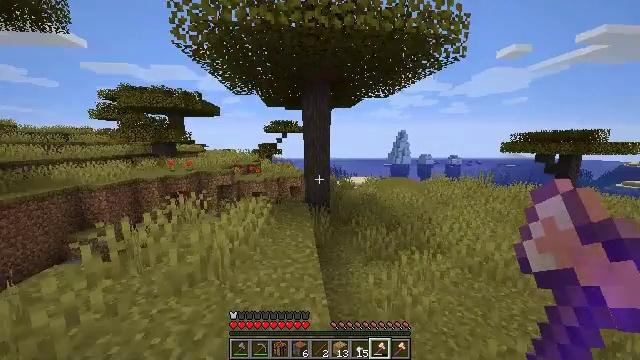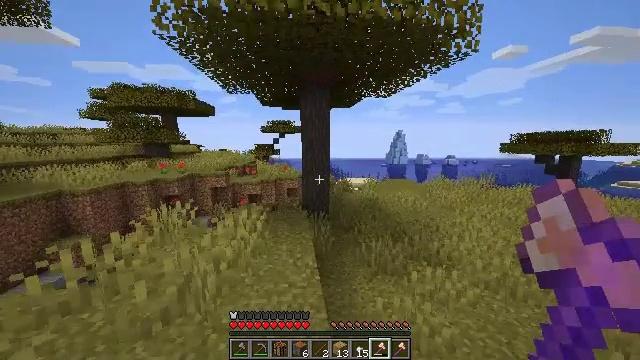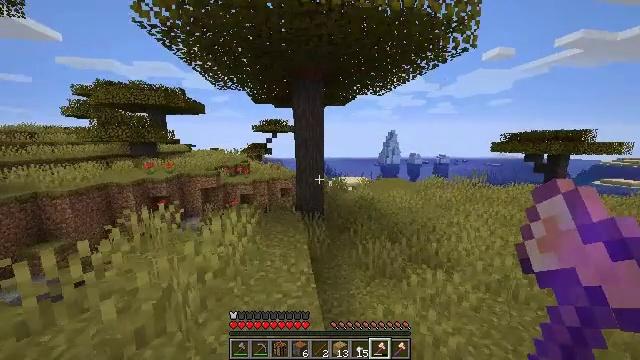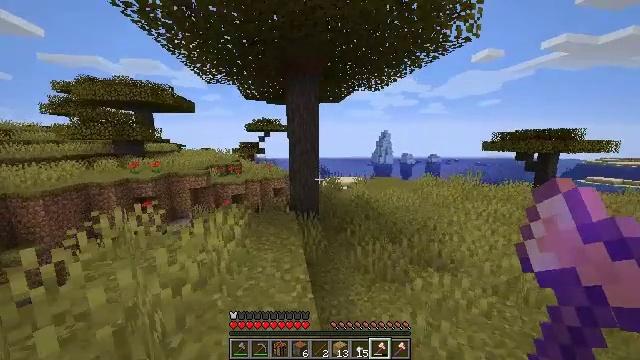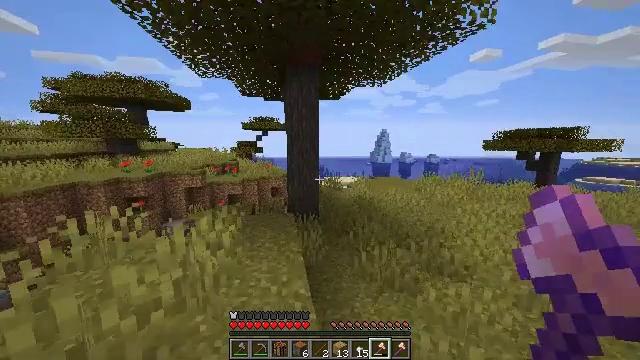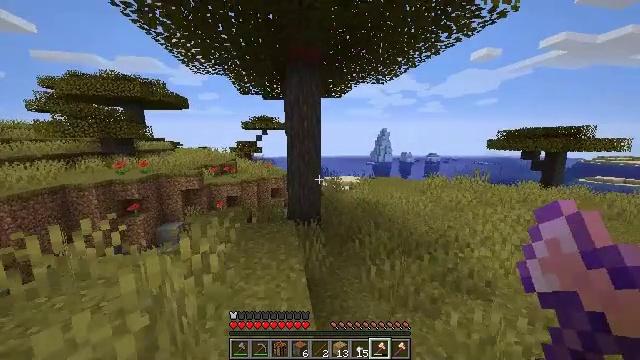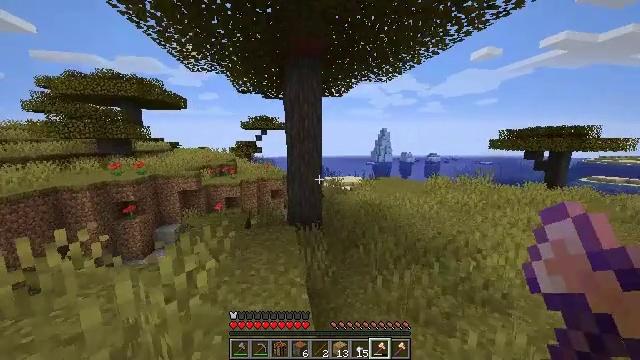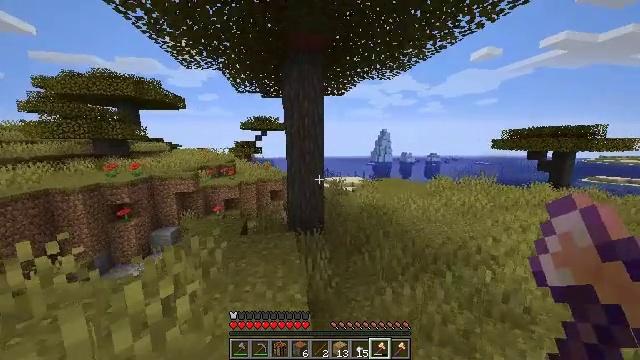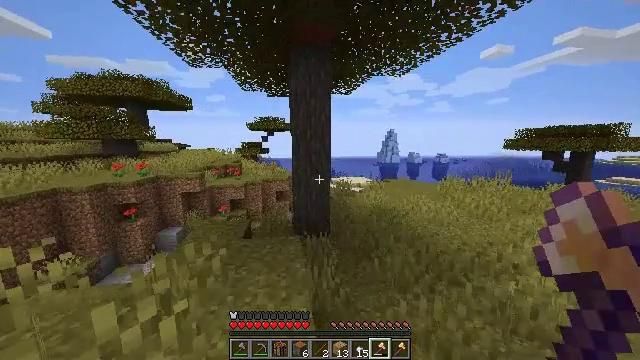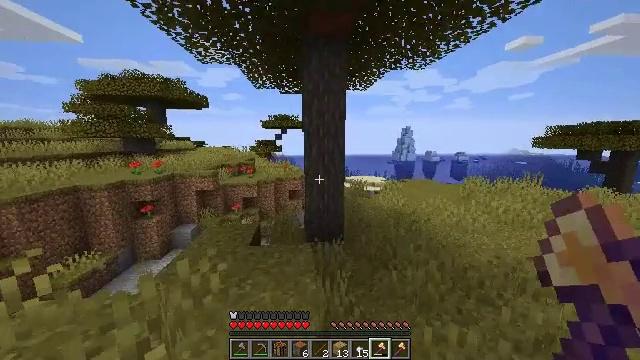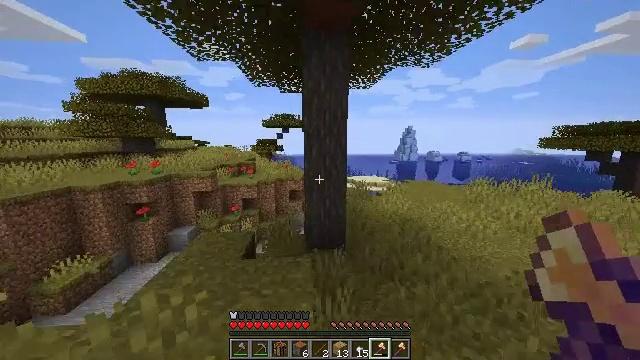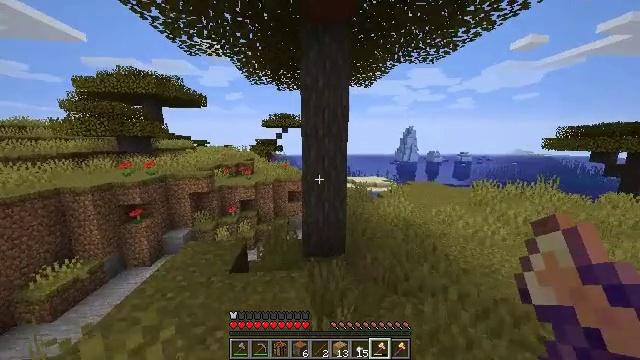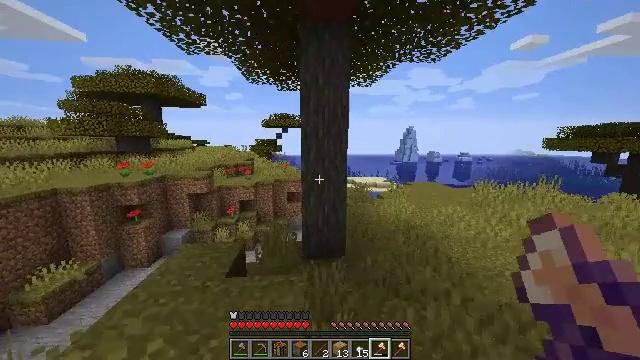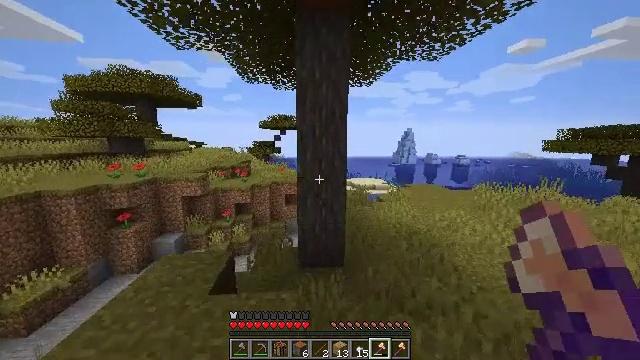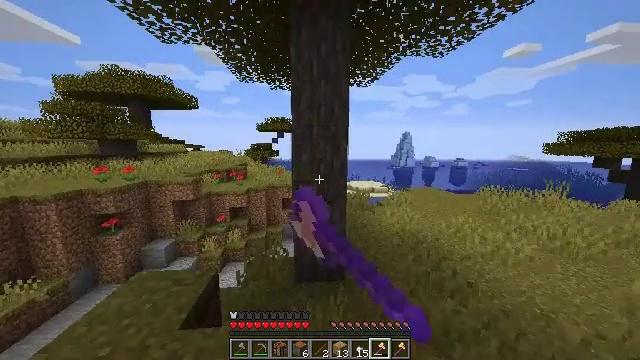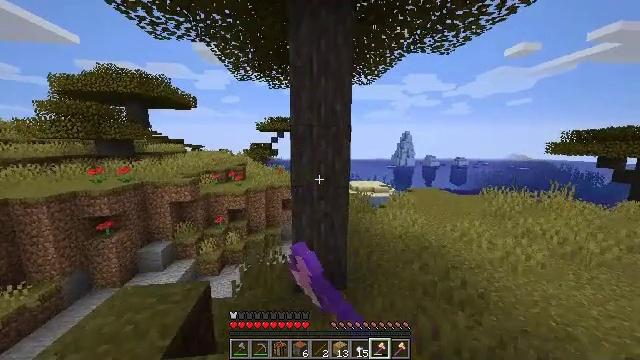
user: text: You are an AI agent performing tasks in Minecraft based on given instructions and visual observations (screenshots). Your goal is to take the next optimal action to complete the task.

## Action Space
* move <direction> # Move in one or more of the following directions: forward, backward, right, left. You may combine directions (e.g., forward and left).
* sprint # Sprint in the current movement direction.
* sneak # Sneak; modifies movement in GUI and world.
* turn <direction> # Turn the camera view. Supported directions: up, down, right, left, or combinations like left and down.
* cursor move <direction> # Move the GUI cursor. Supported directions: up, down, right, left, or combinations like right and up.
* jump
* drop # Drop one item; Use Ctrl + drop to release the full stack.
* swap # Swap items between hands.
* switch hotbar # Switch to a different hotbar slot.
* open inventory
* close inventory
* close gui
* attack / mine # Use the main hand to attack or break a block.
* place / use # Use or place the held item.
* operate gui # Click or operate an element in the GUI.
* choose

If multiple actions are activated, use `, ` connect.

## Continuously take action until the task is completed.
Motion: motion action
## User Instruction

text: Break the acacia log from the tree.
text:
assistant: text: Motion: move forward, sprint, jump
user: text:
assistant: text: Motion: move forward, sprint, turn right, jump
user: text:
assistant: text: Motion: move forward, sprint, turn right, jump
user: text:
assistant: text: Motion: move forward, sprint, jump
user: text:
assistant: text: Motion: move forward, sprint
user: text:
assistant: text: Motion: move forward, sprint
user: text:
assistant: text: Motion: move forward, sprint
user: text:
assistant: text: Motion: move forward, turn left
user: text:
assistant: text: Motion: move forward, turn left
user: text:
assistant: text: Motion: move forward
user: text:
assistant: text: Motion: move forward
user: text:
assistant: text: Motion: move forward
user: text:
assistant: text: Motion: move forward, attack / mine
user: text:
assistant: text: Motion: move forward, attack / mine
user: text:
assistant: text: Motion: move forward, attack / mine
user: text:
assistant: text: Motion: move forward, attack / mine
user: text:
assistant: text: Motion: move forward, attack / mine
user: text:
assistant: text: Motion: move forward, attack / mine
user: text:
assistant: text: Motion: move forward, attack / mine
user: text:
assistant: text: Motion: move forward, attack / mine
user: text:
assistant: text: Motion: move forward, attack / mine
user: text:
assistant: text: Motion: move forward, attack / mine
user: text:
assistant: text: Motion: move forward, attack / mine
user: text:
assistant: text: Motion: move forward, attack / mine
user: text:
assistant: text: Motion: move forward, turn down, attack / mine
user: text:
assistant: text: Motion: move forward, turn left and down, attack / mine
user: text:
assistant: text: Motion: turn left and down, attack / mine
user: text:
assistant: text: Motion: turn left and down, attack / mine
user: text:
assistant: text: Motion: attack / mine
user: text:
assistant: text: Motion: attack / mine